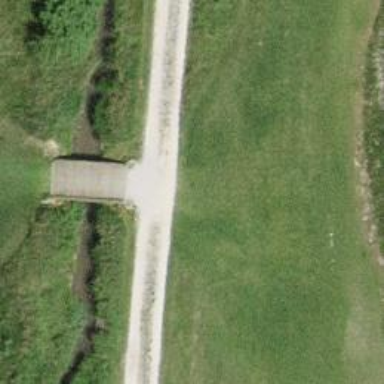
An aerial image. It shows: Track road with grade2 bridge.